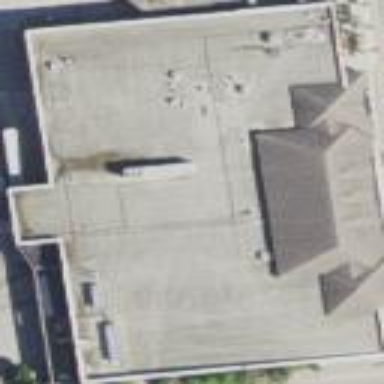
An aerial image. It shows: Retail building with supermarket. The area in front of the building is parking aisle.